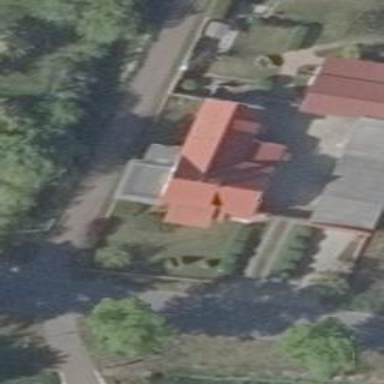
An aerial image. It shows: Detached building.